Question: I'm recently working on a asp.net web application. that use linq to sql ORM to data access layer (DAL). In a specific case of my queries faces with stackoverflow exception on clr Level.
i use filter expression generator to get specific data (such as load with specific constrient) that we send more than 1500 parameters to the store procedure.
: we consider RPC (Remote Procedure Calling) limitation that's exactly 2100
parameters in sql server default setting.
but i don't know why i face with stackoverflow exception? it's interesting to know this problem only occur on iis and no problem in asp.net web development server.
and i'm nearly find out problem that be caused the large number of parameters.
i was grateful from someone that help me?

'''
public List<HSEPersonnelComplexPaging> SelectHSEPersonnelPaging(PagingPropertiesDTO pagingProps, out int recCount)
{
using (HRPaidTimeOffDataContext db = new HRPaidTimeOffDataContext(DBHelper.GetConnectionString()))
{
Expression<Func<HSEPersonnelComplexPaging, bool>> expr =
PredicateBuilder.GetFilterExpression<HSEPersonnelComplexPaging>(pagingProps);
db.DeferredLoadingEnabled = false;
var items = from at in db.HSEPersonnels
where at.IsDeleted == false
select new HSEPersonnelComplexPaging
{
ID = at.HSEPersonnelId,
PersonnelyNo = at.PersonnelyNo,
Name = at.Name,
Family = at.Family,
BirthPlace = at.BirthPlace,
Birthdate = at.Birthdate,
Father = at.Father,
IdNo = at.IdNo,
NationalCode = at.NationalCode,
IsNotActive = at.IsNotActive,
IsDeleted = at.IsDeleted,
InsertDate = at.InsertDate,
UpdateDate = at.UpdateDate,
InsertENTUserAccountId = at.InsertENTUserAccountId
};
var result = items.Where(expr);
recCount = result.Count();
return
result.ApplySortExpression(pagingProps.SortSet).Skip(pagingProps.CurrentPageIndex *
pagingProps.CurrentPageSize).Take(
pagingProps.CurrentPageSize).ToList();
}
'''
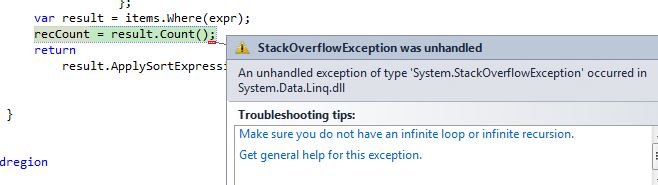
Answer: The problem might lie in the predicate you're building. When you enumerate the expression (which you're doing in the call to 'Count()'), LINQ to SQL will walk down the expression tree to determine what it is you're trying to query. Is it possible that somewhere you're creating a cyclic reference?